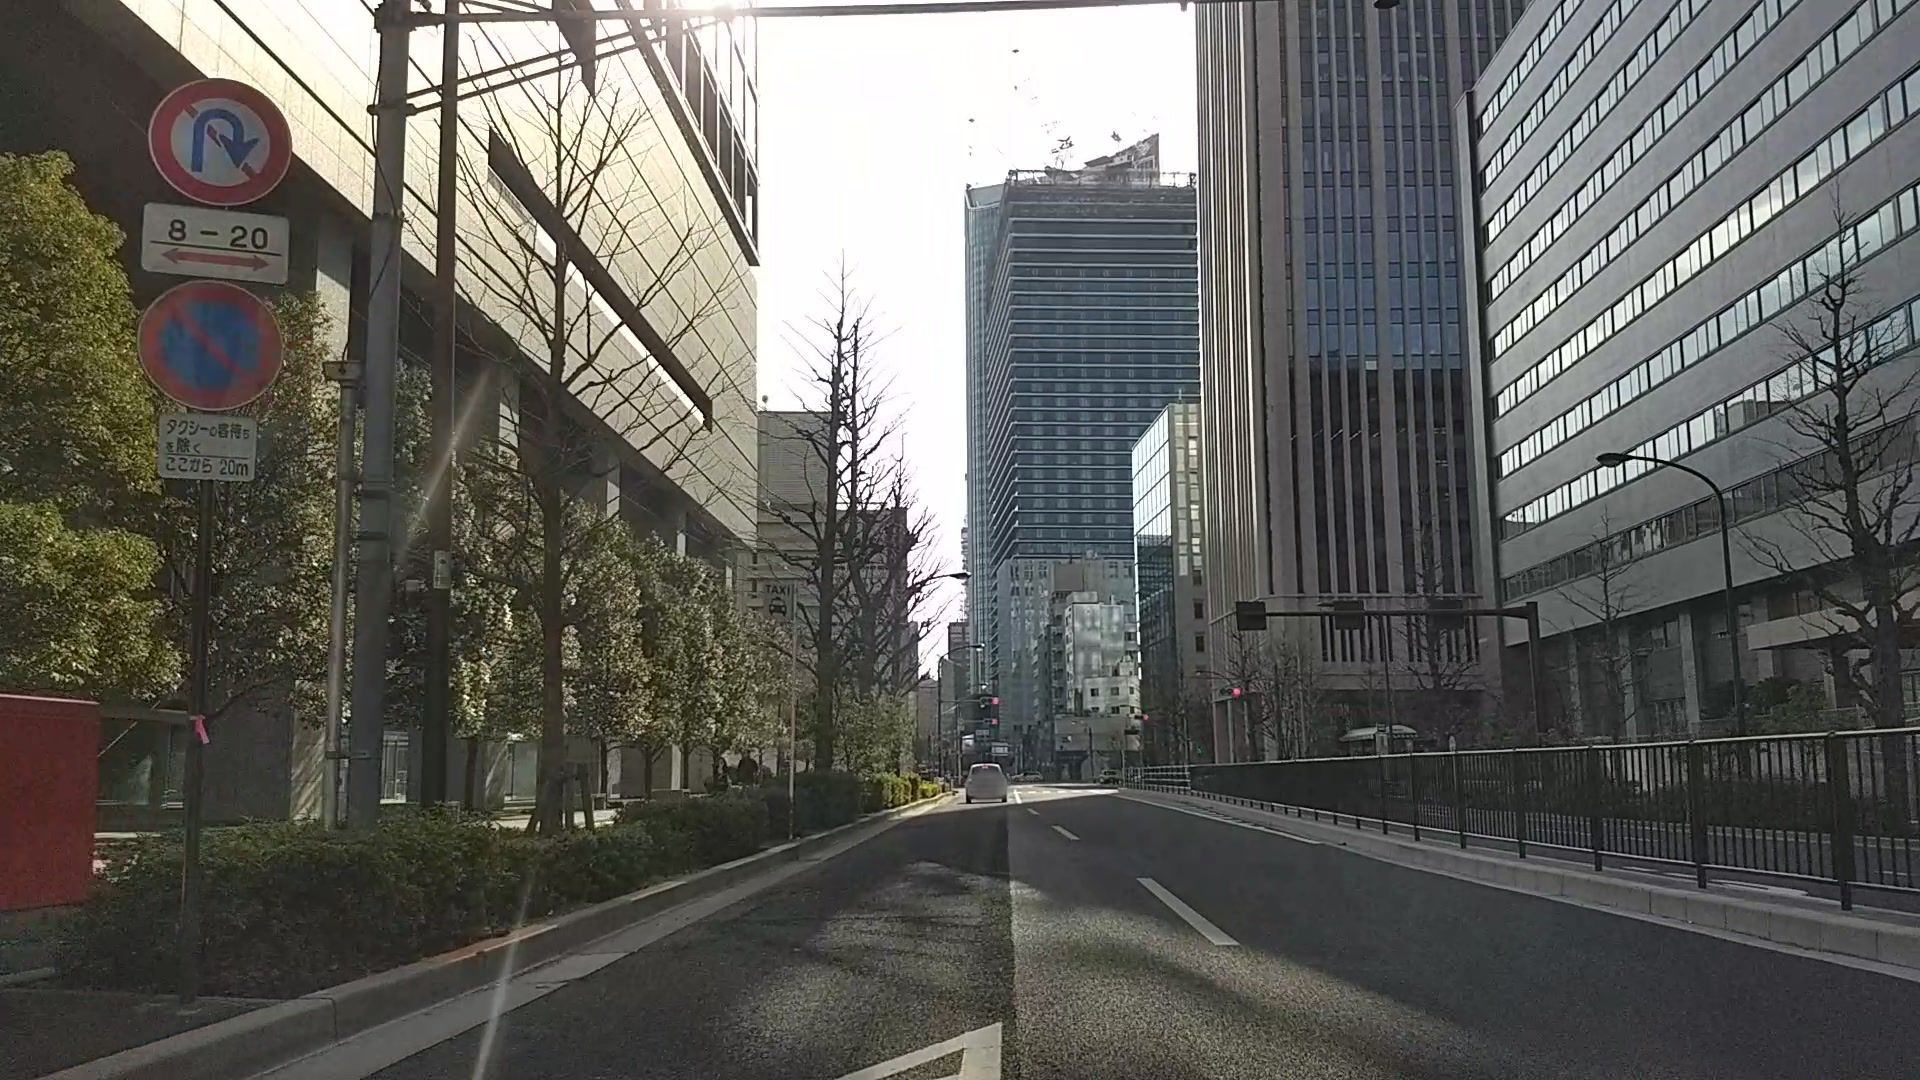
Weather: clear
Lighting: day
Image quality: good
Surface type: driving surface
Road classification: primary
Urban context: urban centre
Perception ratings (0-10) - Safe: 8.28, Lively: 7.86, Beautiful: 5.58, Boring: 1.98, Depressing: 2.26, Wealthy: 7.94